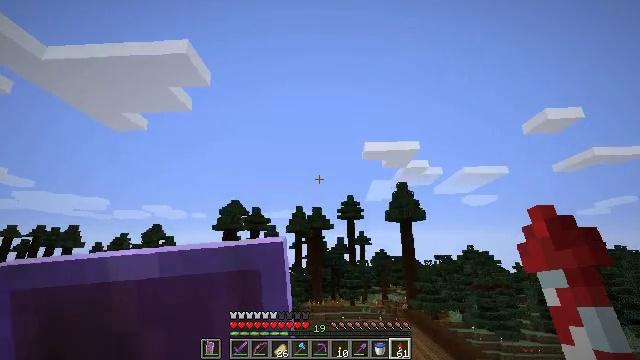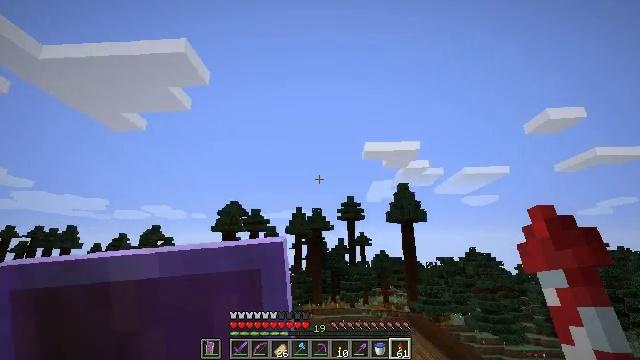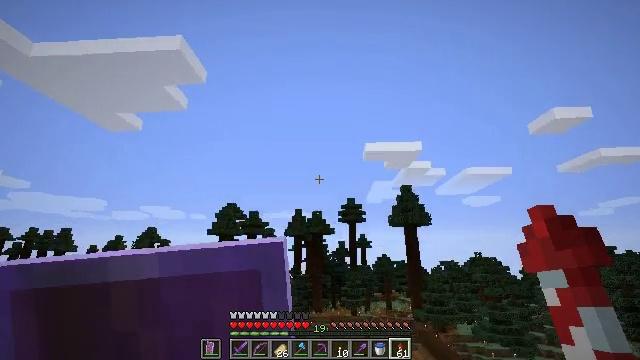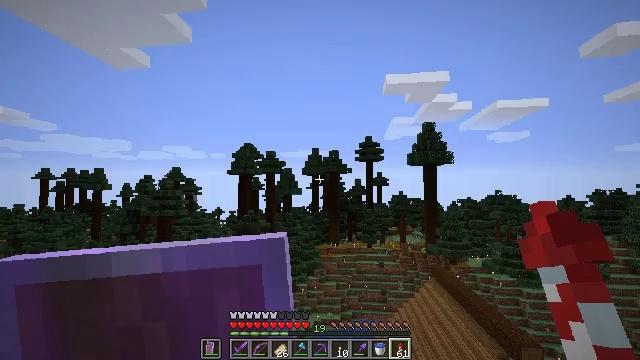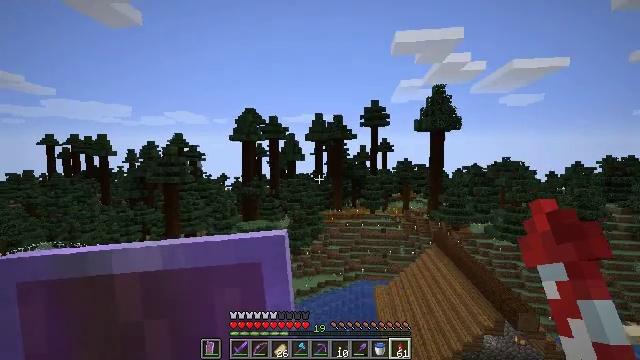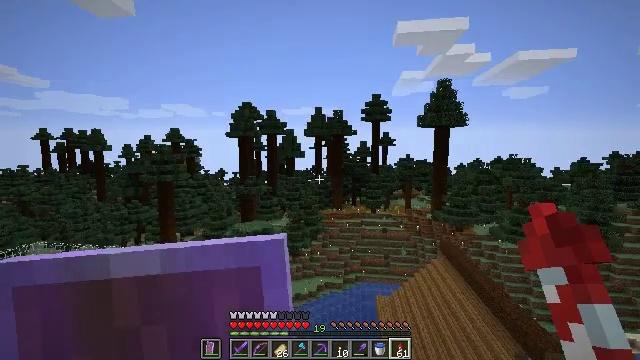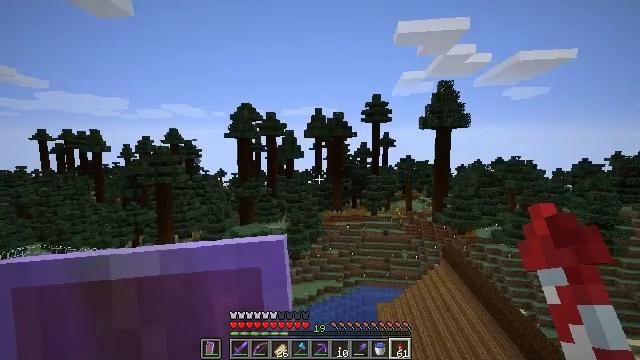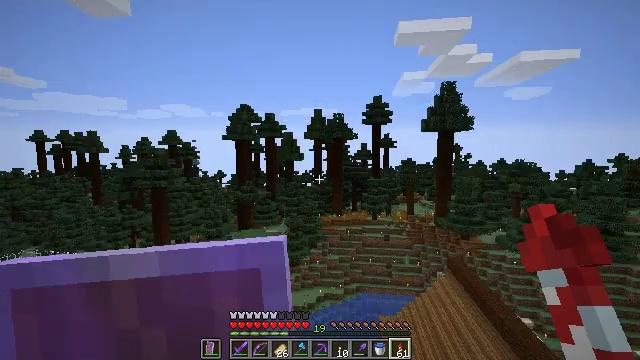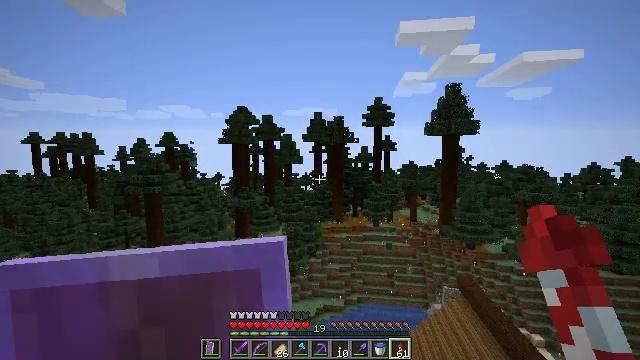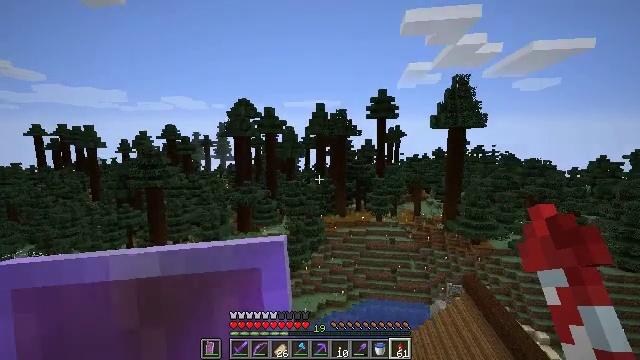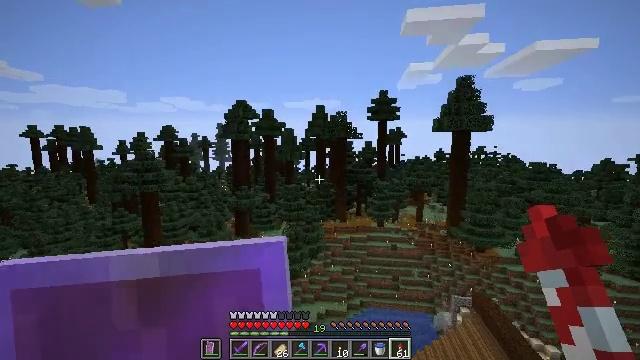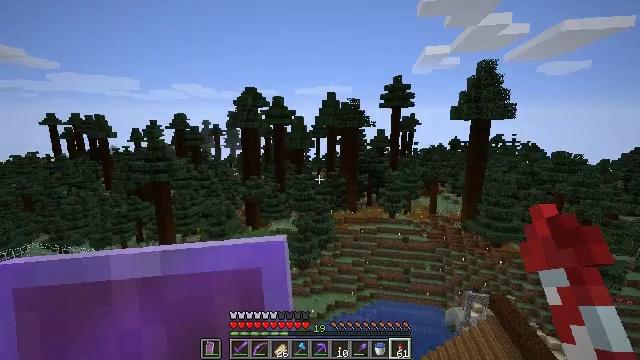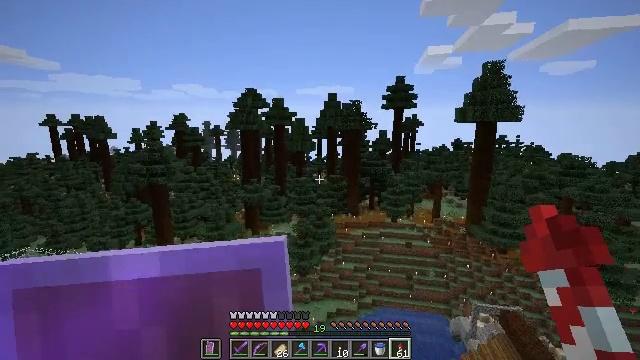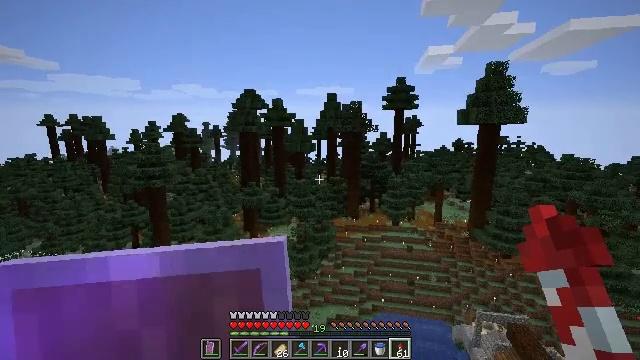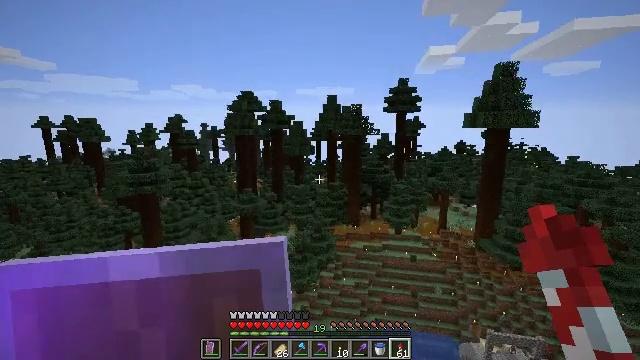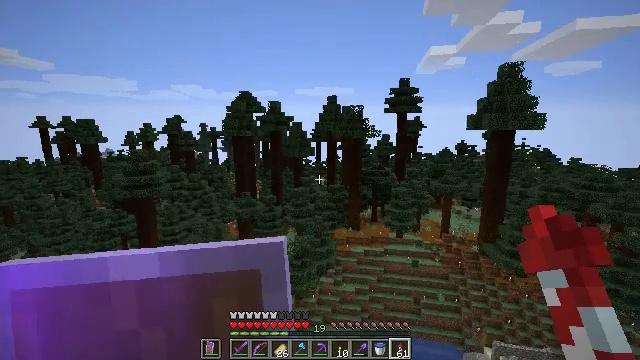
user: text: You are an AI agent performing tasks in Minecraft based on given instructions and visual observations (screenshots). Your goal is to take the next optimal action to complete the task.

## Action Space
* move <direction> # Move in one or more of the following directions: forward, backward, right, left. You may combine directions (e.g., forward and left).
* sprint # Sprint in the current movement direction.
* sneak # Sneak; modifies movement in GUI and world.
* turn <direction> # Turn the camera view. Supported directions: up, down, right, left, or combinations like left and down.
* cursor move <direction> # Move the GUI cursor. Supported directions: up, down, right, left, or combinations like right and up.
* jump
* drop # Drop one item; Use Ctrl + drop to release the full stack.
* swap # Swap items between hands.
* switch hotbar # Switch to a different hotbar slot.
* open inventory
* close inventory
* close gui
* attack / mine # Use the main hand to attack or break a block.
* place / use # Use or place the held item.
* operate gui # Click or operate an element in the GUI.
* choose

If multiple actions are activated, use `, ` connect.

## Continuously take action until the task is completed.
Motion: motion action
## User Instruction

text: Assemble a firework rocket with the required materials.
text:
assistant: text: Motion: no_op
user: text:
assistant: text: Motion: no_op
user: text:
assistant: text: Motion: turn left and down
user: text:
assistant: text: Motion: turn down
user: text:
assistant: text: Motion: turn down
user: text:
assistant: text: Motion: no_op
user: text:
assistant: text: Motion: no_op
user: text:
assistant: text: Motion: no_op
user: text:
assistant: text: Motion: turn down
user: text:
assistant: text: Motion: no_op
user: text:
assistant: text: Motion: turn left and down
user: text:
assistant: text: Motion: no_op
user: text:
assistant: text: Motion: no_op
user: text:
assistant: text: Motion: no_op
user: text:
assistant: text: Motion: no_op
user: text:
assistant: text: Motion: no_op
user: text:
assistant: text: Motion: no_op
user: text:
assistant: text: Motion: no_op
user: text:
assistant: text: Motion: no_op
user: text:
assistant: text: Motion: no_op
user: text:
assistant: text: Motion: no_op
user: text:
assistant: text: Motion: no_op
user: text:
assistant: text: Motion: no_op
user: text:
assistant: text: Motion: no_op
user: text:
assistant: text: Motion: no_op
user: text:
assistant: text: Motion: no_op
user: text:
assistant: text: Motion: no_op
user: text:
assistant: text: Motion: no_op
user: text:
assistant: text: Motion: no_op
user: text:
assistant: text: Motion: no_op